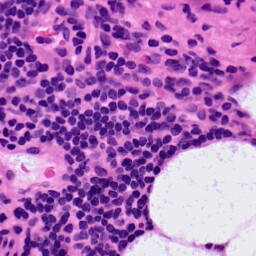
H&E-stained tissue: LymphNode